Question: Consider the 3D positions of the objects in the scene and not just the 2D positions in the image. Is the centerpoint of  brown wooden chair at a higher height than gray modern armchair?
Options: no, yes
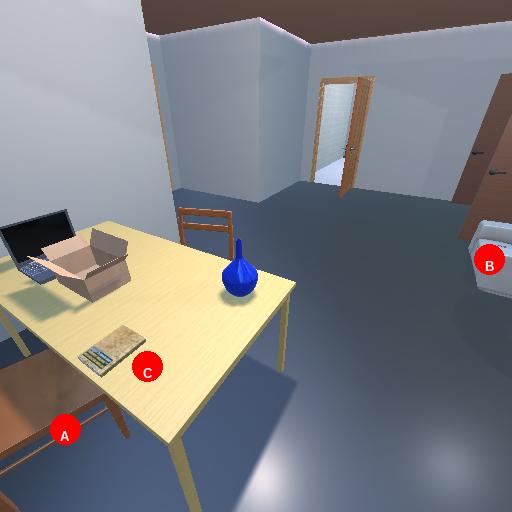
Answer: no